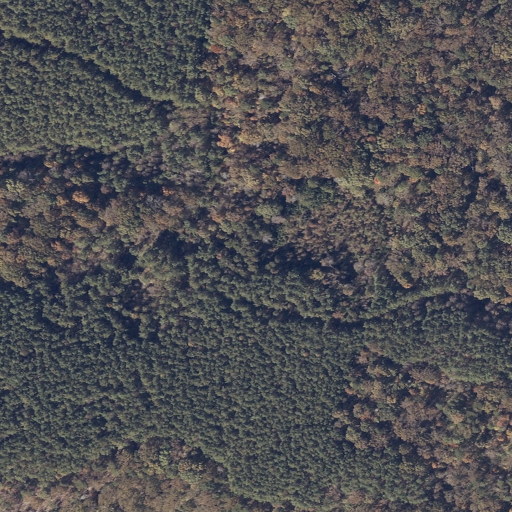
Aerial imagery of mountain in Alabama named Horton Mountain containing deciduous forest, evergreen forest, mixed forest, and shrub